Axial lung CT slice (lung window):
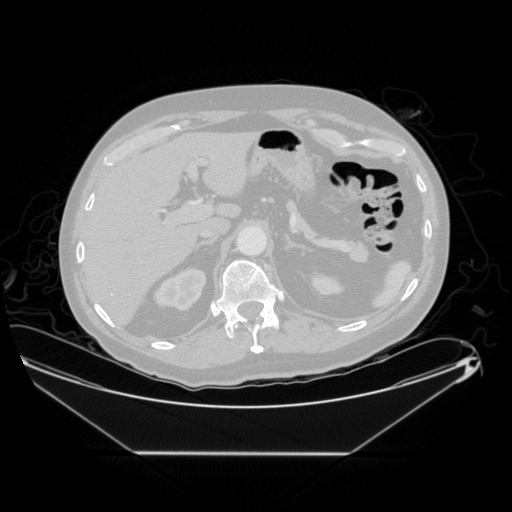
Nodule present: no